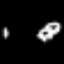
Label: frog